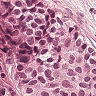
Metastatic tissue present: yes